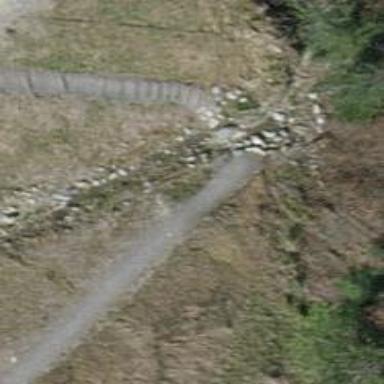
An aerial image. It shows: Path on bridge.